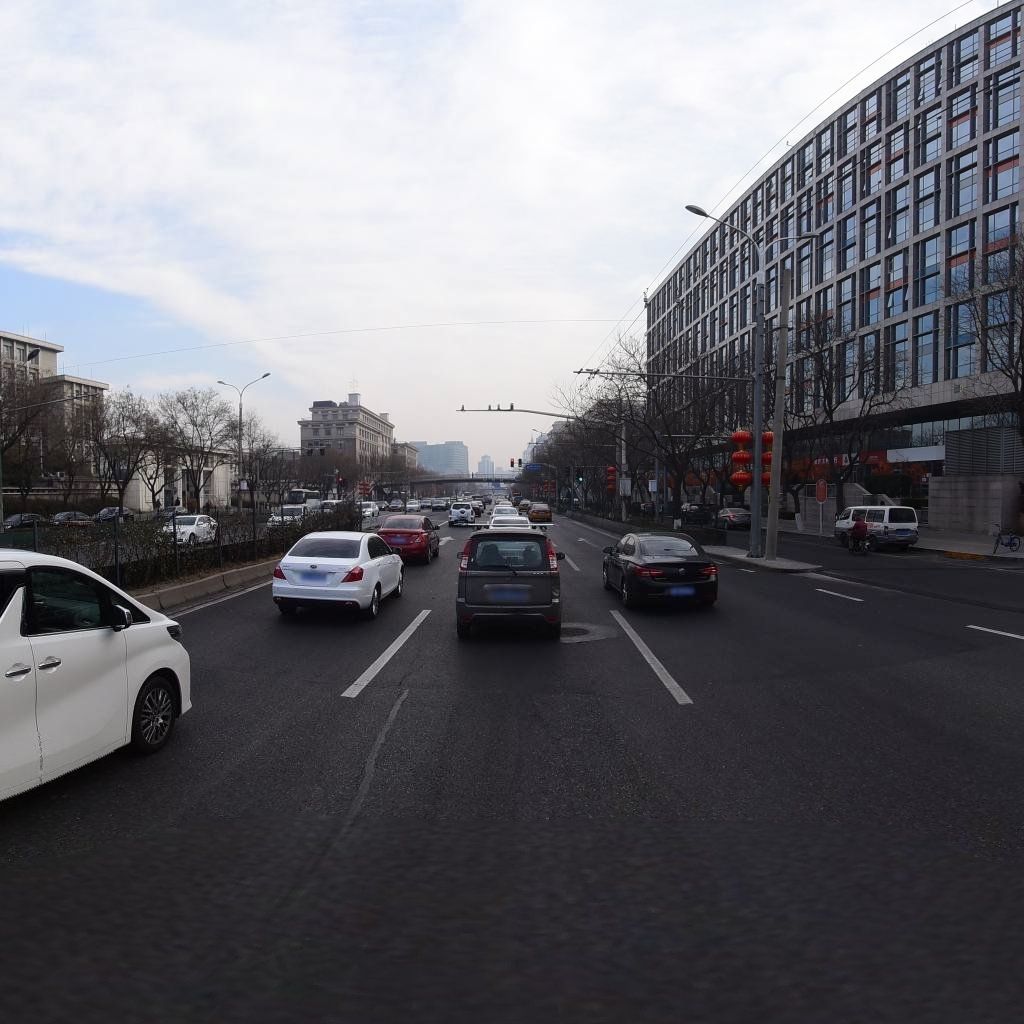
Region: Dongcheng
Road damage annotations: longitudinal patch, manhole cover